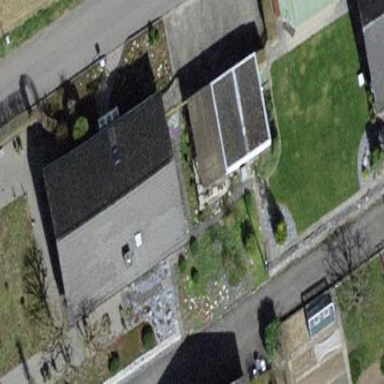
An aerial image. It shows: Building with tile roof.